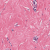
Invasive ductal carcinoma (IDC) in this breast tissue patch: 0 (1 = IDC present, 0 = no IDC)